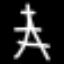
Label: The Eiffel Tower